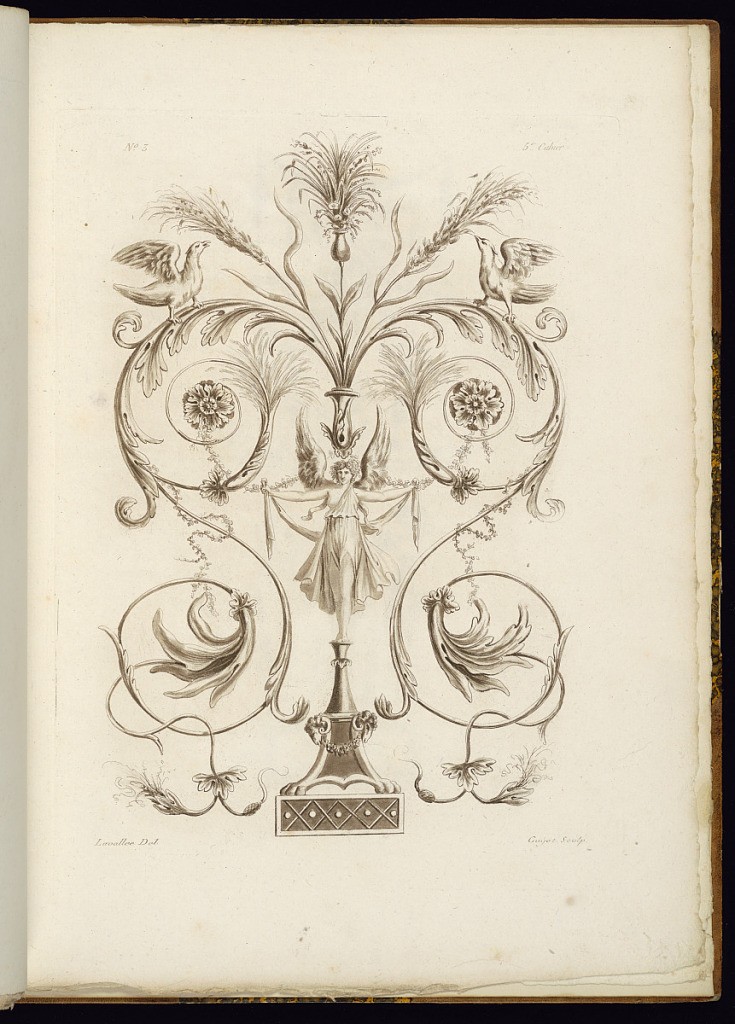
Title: Arabesque Ornament Design
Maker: Etienne de Lavallée, French, 1735 – 1802
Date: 1788–89
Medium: Aquatint and etching on laid paper
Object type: Print
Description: Arabesque ornament design featuring scrolling acanthus leaves, flowers, leaves, rosettes, fleurons, birds, rams' heads, and a winged female figure. The plate is numbered and signed.